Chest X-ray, AP view. Patient: 48 years old, sex F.
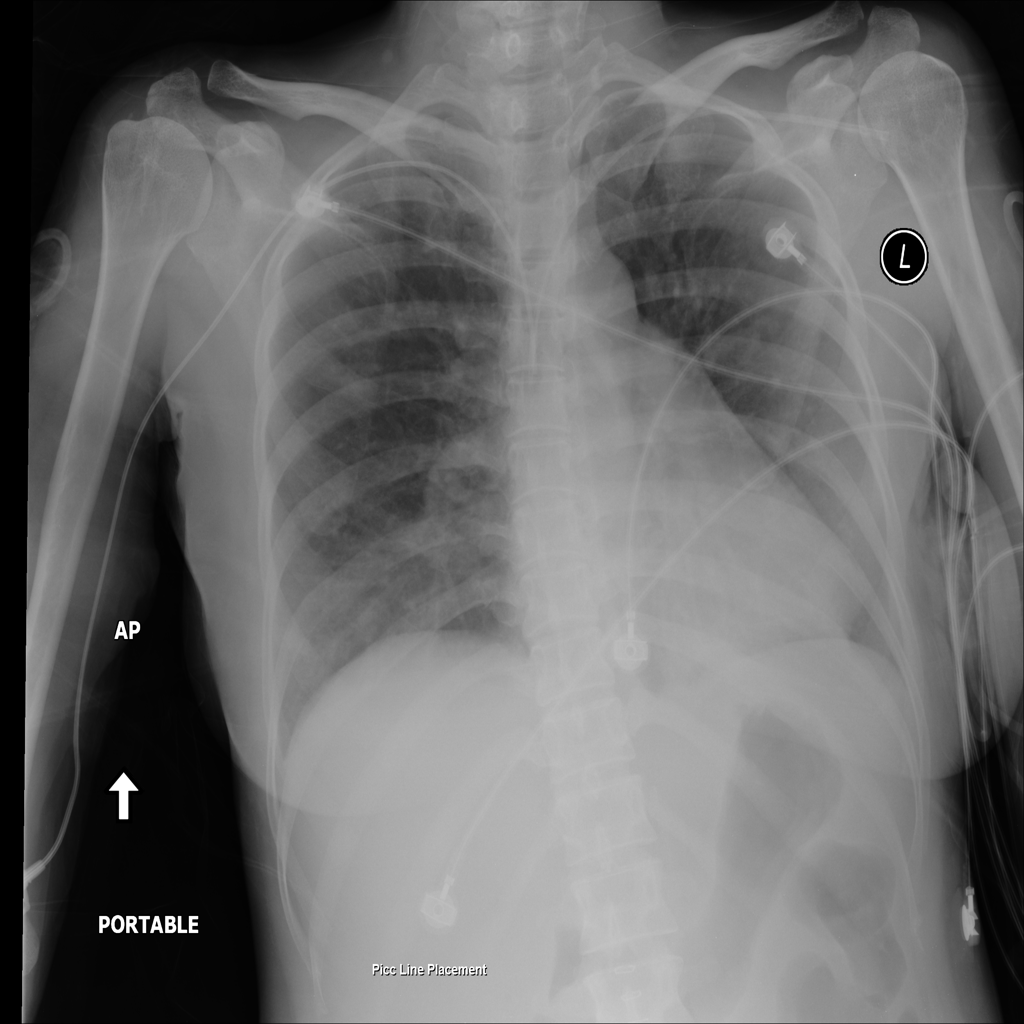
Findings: No Finding